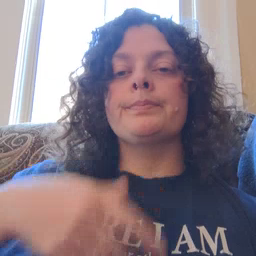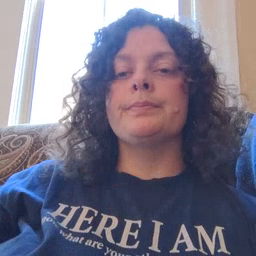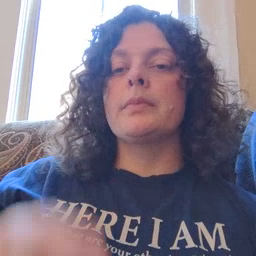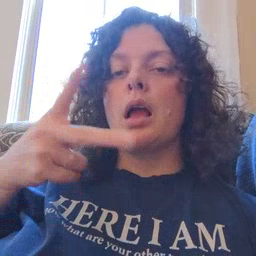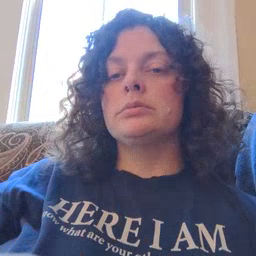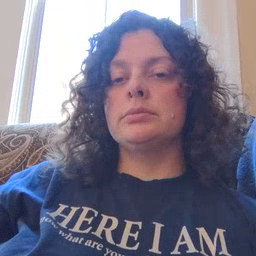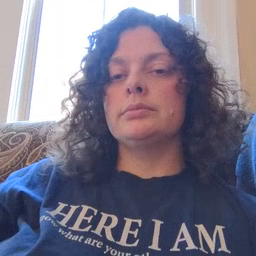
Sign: cut